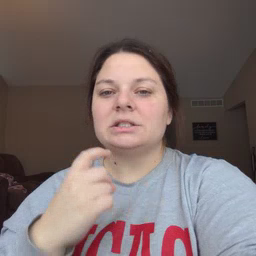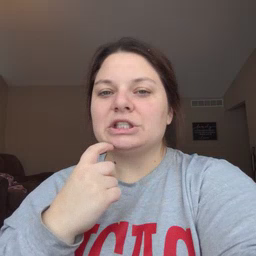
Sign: chin